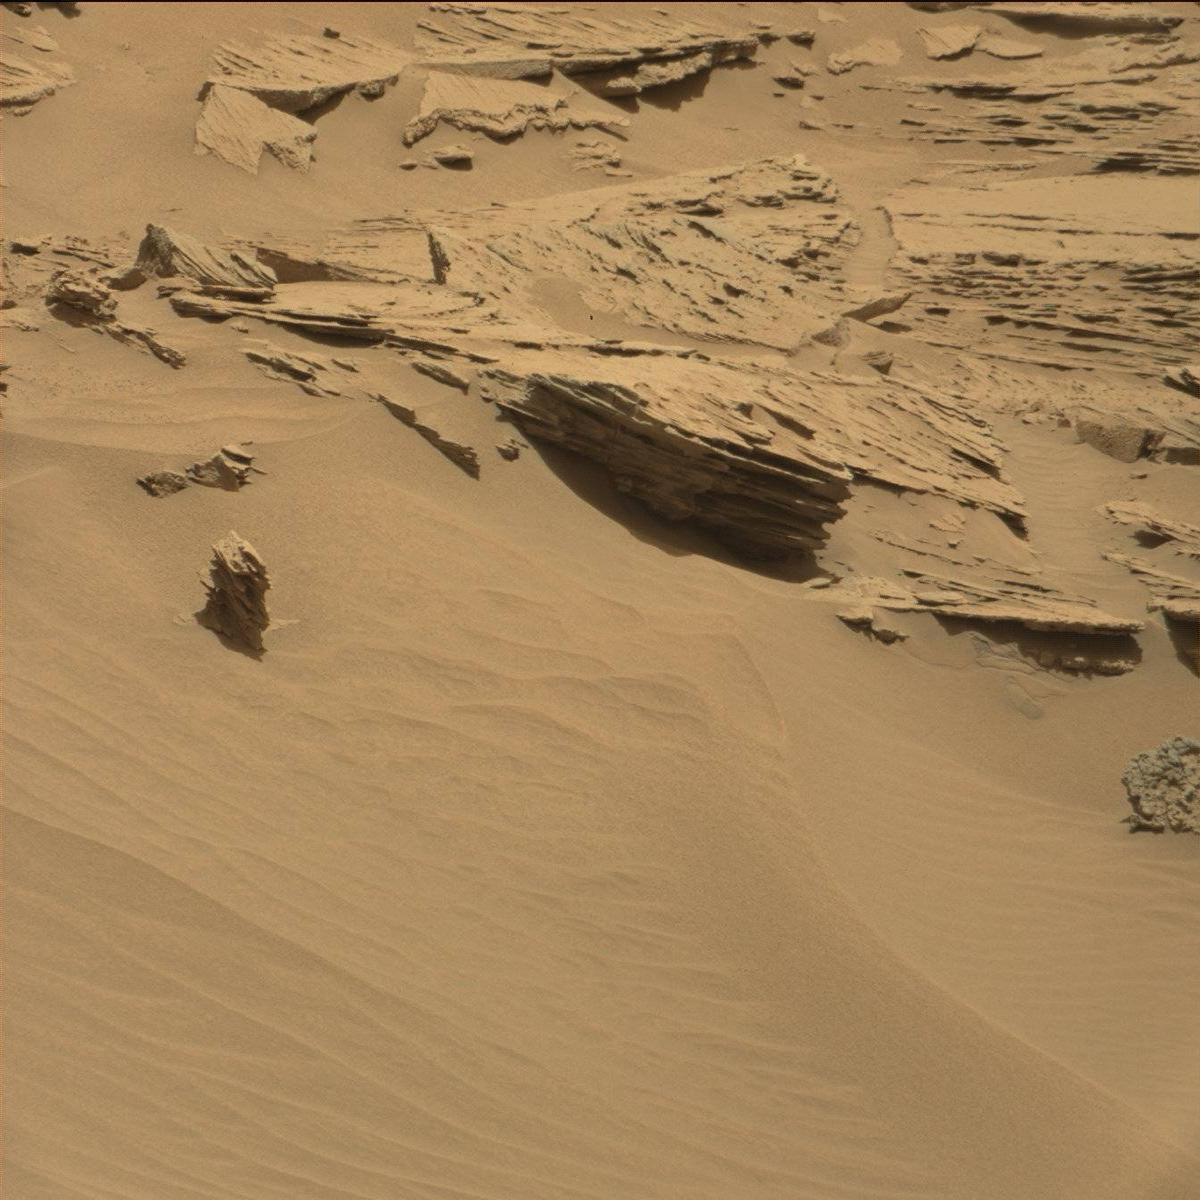
Terrain classes present: Bedrock, Sand / Soil